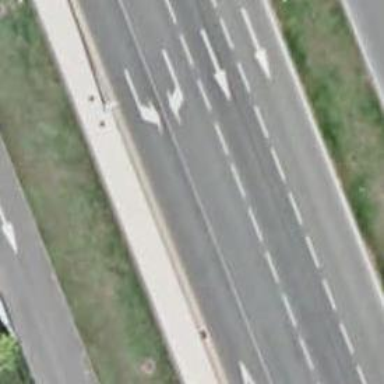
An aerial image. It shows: Tertiary road with asphalt surface.